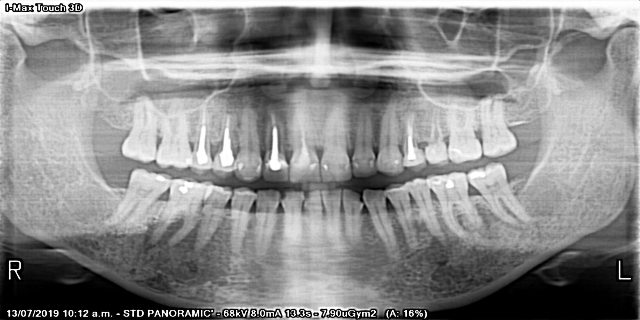
adult